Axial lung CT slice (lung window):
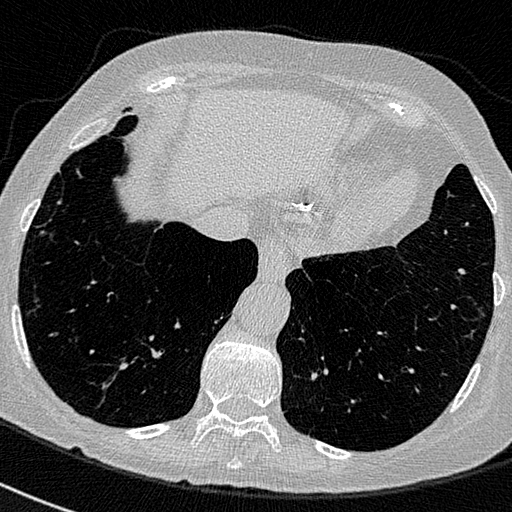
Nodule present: no